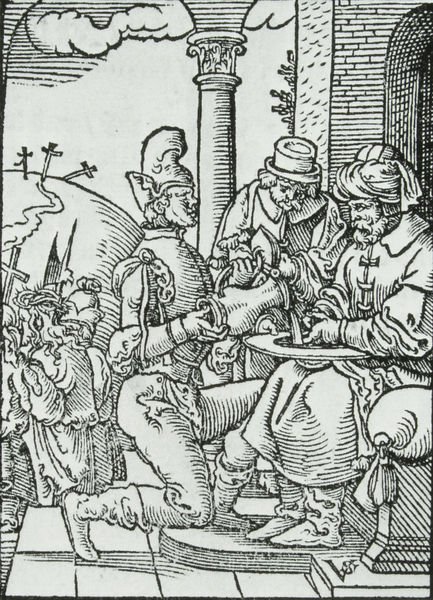
Titel: Handwaschung des Pilatus
Künstler: Virgil Solis
Standort: viele Standorte
Institution: Seriendruck
Schlagwörter: baum, berg, hand, himmel, laub, mann, schatten, umhang, wasser, weiß, wolken, menschen, sitzen, brust, fenster, finger, grau, haar, hut, männer, schwarz, skizze, stuhl, szene, säule, tür, zeichnung, gebäude, schloss, weg, wolke, menge, zylinder, bart, hose, mütze, schnurrbart, trinken, architektur, band, barock, bibel, bärtig, diener, falten, geschichte, neues testament, rahmen, schale, schüssel, stehen, teller, hände, hügel, busch, boden, mantel, sessel, sitzend, stehend, adel, drei, blatt, renaissance, anhöhe, amphore, kanne, krug, holzschnitt, papier, sofa, bogen, fahnen, schuhe, mauer, ziegel, grafik, graphik, schattierung, linien, saal, rundbogen, krieg, treppe, church, column, hands, hat, kaiser, king, kissen, könig, lanze, men, people, pillow, soldaten, soldier, thron, throne, white, wein, bench, black, collar, polster, robe, seat, sitting, ornamente, picture, print, servant, washing, stufe, stufen, kordel, quaste, faltenwurf, podest, knie, knöpfe, tor, waschen, offen, narr, buch, burg, gefäss, kreuz, orient, torbogen, clown, becken, druck, druckgraphik, monogramm, radierung, stich, seite, fliesen, illustration, waffen, woodcut, knien, soldat, scheich, volk, friedhof, helm, stiefel, herrscher, pilatus, ritter, arkaden, kapitell, gemäuer, kreuze, voluten, christus, jesus, axt, christlich, cloud, clouds, man, sky, knieend, mittelalter, krieger, troddel, knieen, hill, kruzifix, knicks, kreuzzug, lanzen, prince, uniform, tempel, macht, opfer, path, dürer, monarchie, drawing, fließen, korinthisch, kupferstich, gabe, turban, castle, hillside, shadow, coat, sketch, beard, boots, dornenkrone, cross, harlekin, sitzpolster, schnitzwerk, trinkgefäss, kniefall, sultan, kapitel, waschung, emperor, unschuld, korintisch, ziegelmauer, pontius pilatus, brick, engraving, tiefdruck, gießen, kann, ampore, wash, golgatha, schüsseö, plster, schaale, aufschenken, plate, kneeling, jug, pitcher, abgeführt, schmuk, händewaschen, a s, kiend, mächtiger, untergebener, waschvorgang, knee, beschäftigt, basin, crosses, kneel, pour, pouring, lance, osamnisch, säuberung, mans, har, pilate, line drawing, serving, judge, had, schpüssel, mauewr, vross, pontius pilate, pontius, genuflecting